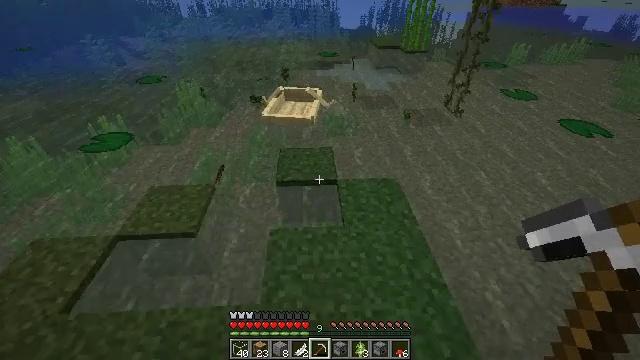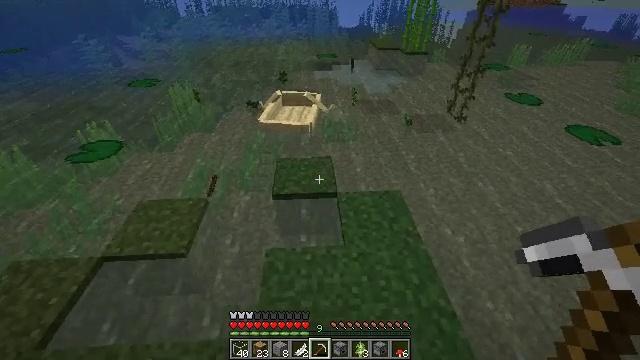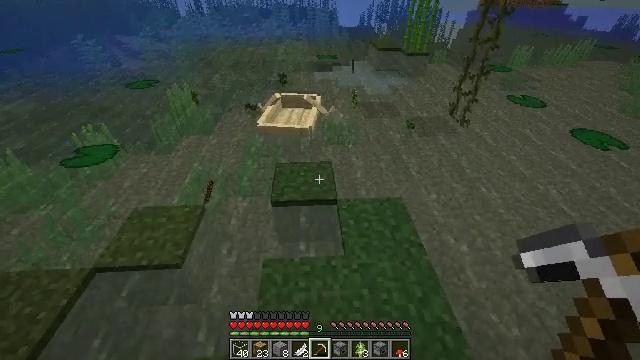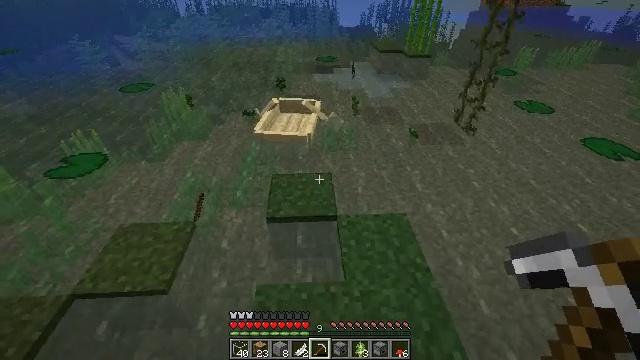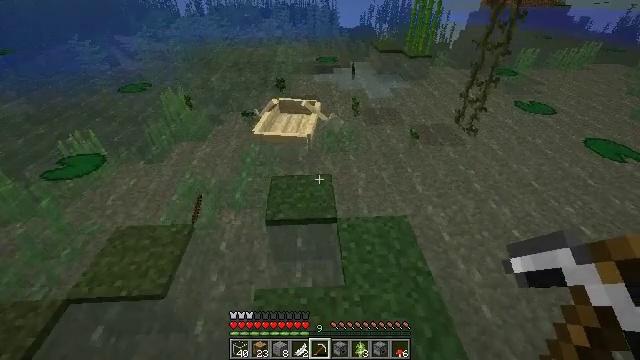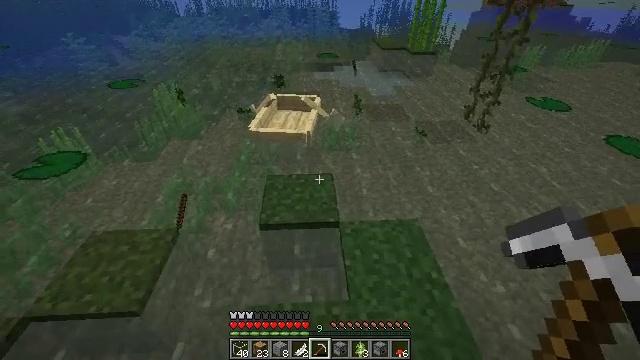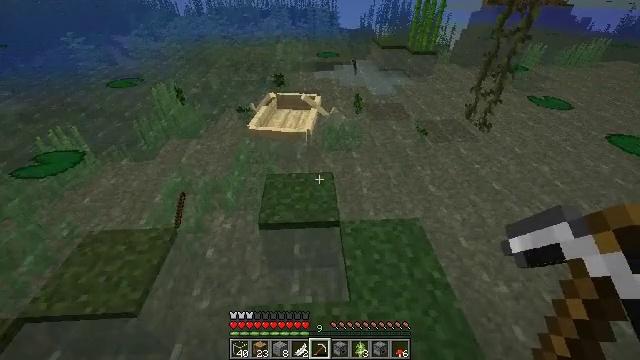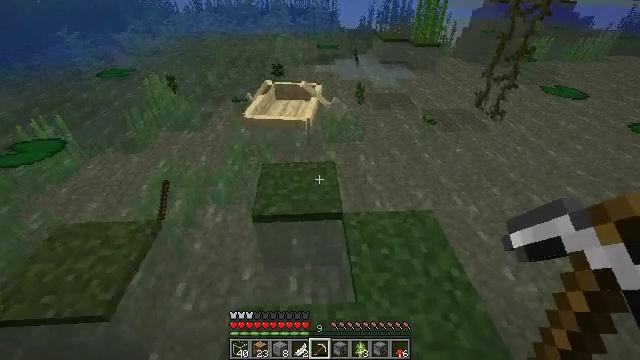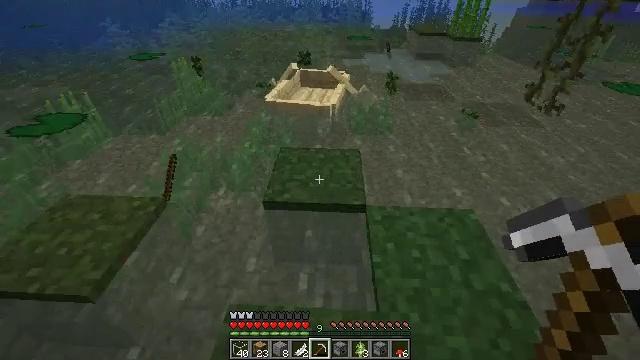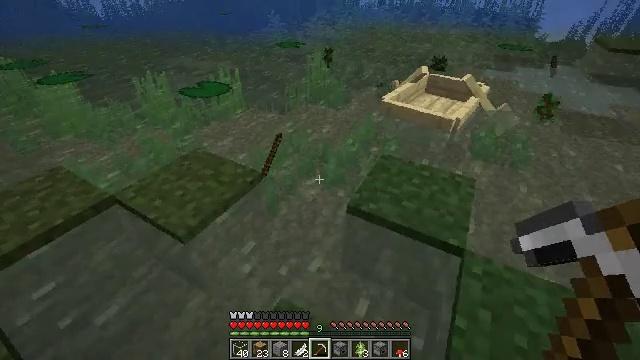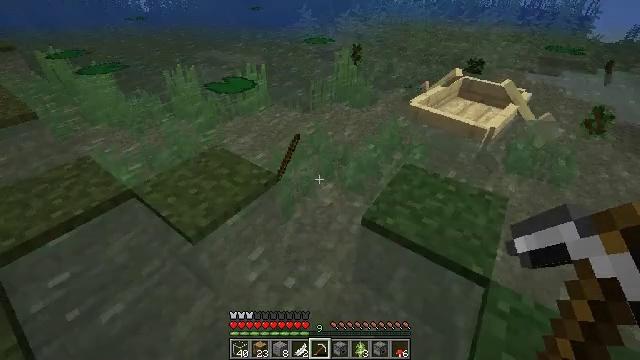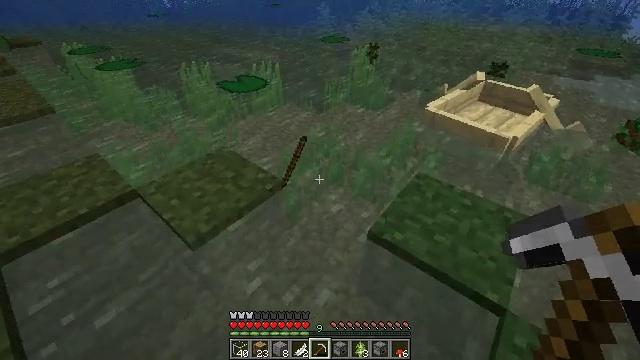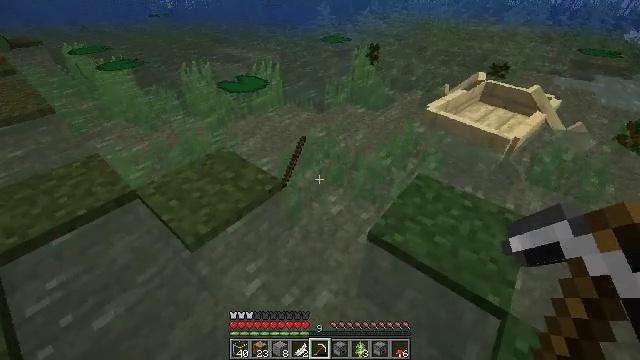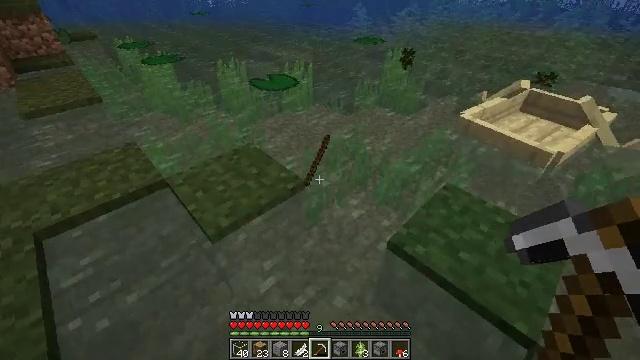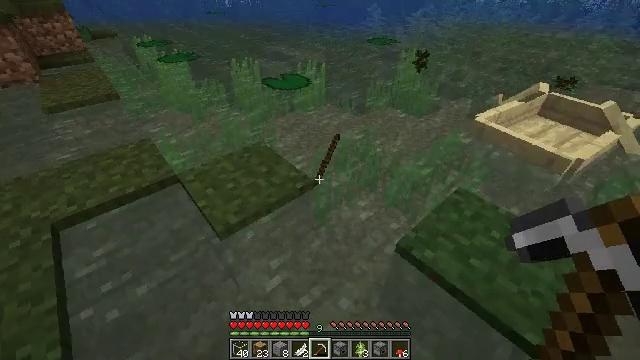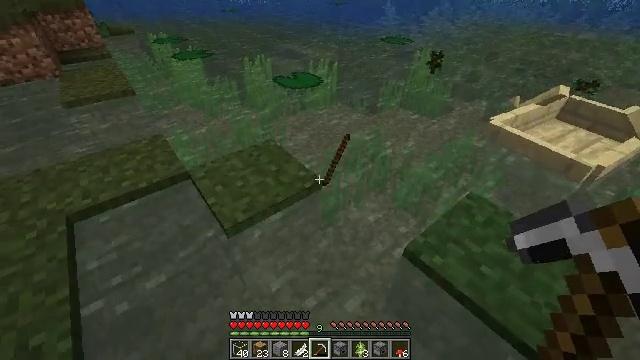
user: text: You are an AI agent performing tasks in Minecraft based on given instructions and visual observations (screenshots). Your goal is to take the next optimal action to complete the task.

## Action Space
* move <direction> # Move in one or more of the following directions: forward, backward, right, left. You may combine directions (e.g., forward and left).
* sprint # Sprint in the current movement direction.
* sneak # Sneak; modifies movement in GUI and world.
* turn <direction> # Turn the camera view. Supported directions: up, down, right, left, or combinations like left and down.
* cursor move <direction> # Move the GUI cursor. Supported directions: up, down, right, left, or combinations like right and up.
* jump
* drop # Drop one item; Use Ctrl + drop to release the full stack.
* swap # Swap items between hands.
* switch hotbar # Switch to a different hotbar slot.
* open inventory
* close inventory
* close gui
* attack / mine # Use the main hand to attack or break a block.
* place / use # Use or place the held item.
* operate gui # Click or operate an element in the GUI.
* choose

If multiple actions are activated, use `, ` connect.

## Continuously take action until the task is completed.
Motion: motion action
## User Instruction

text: Gather granite stairs from a structure.
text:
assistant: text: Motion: move forward
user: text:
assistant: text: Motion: move forward
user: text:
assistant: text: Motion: move forward
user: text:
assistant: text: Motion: move forward
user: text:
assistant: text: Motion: move forward
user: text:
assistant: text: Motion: move forward
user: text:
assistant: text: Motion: move forward
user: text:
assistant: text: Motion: move forward, turn left
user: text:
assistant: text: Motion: move forward, turn left
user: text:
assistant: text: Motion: turn left
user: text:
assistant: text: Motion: turn left
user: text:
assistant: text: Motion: no_op
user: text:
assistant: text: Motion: turn left
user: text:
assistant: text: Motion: turn left
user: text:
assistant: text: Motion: move forward, turn left
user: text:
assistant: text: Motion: move forward
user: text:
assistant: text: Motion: move forward, turn left
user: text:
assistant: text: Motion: move forward, turn left, jump
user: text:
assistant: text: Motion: move forward, jump
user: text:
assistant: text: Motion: move forward, jump
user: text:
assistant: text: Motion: move forward, jump
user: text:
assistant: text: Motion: move forward
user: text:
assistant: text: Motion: move forward
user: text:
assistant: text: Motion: move forward, turn right
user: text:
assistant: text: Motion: move forward, turn right and down
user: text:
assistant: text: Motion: turn right and down
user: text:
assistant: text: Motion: turn right and down
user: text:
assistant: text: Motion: turn right and down
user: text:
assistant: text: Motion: turn right and down
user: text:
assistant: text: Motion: turn right and down